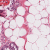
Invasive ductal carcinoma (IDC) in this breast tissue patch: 0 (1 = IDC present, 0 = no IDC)